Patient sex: F
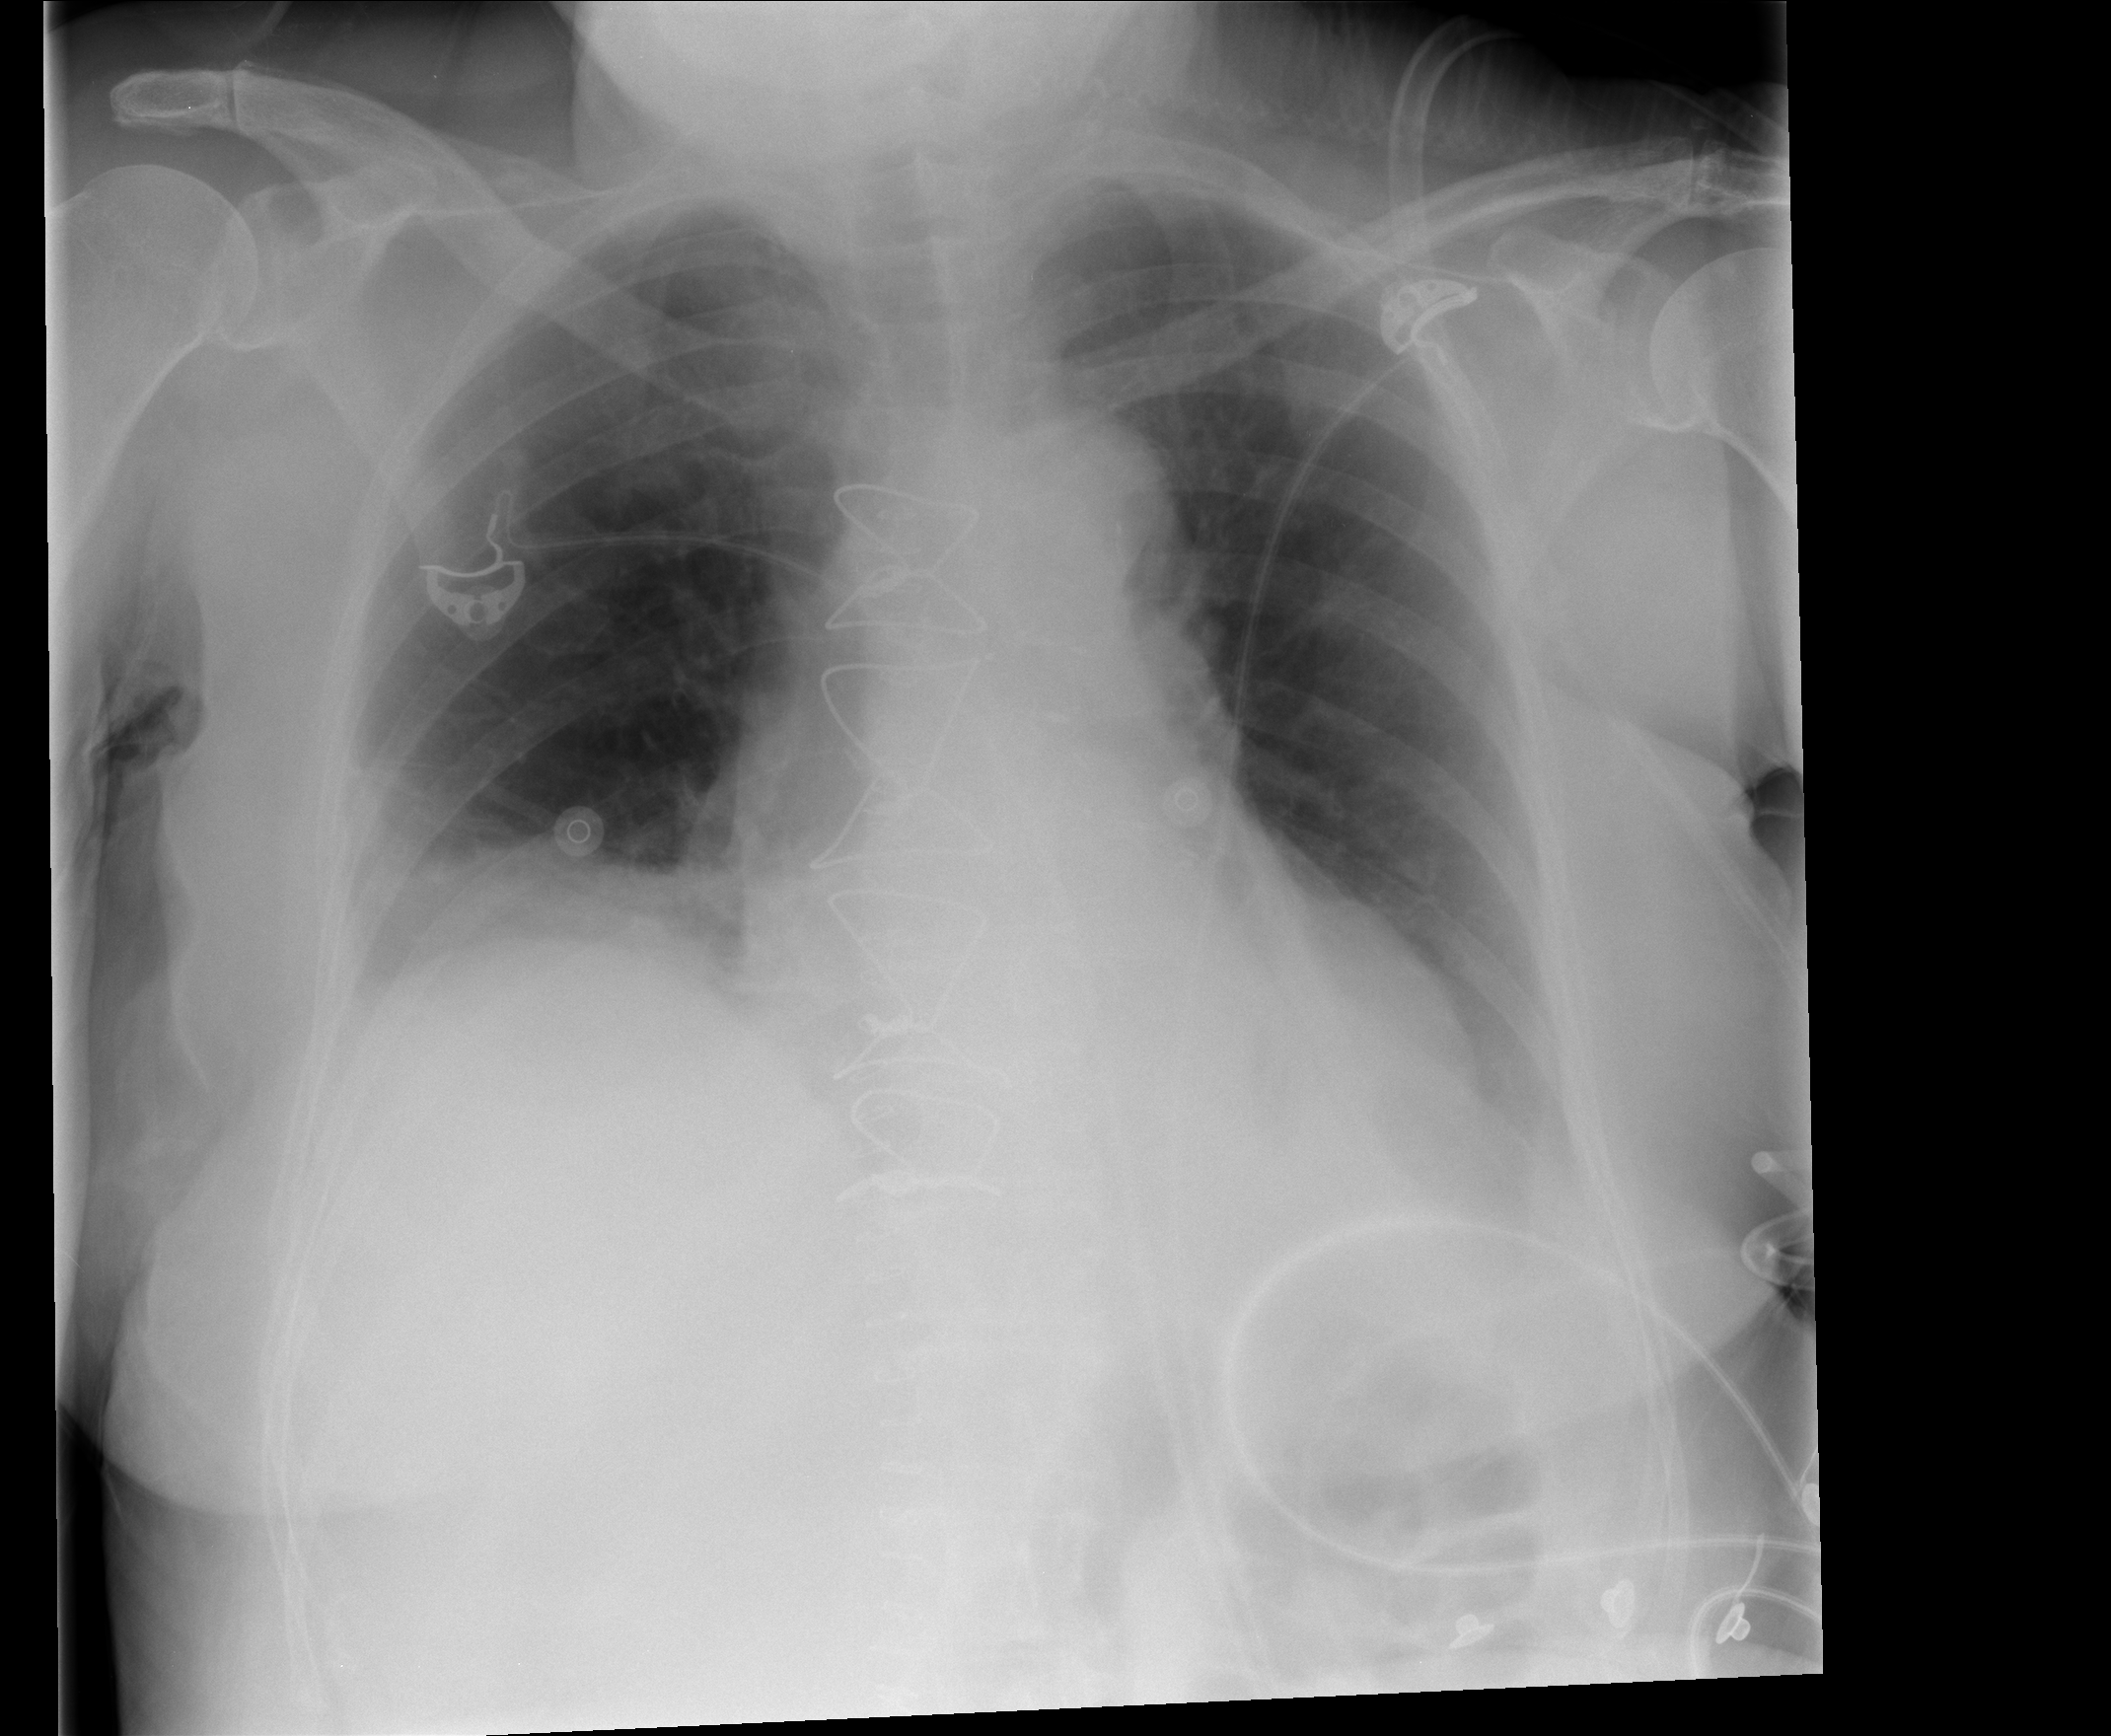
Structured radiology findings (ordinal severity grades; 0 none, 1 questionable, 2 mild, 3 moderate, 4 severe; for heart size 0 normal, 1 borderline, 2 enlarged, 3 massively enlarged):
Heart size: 2
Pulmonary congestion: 0
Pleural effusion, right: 2
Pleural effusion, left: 2
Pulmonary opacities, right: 0
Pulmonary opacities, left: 0
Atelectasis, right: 2
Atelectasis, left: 0